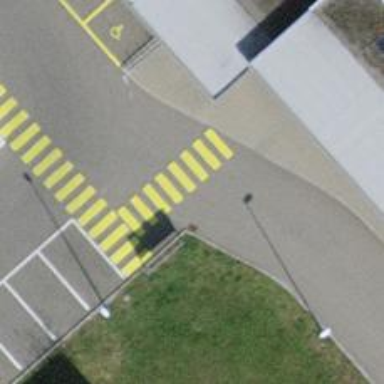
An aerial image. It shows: Uncontrolled road crossing.